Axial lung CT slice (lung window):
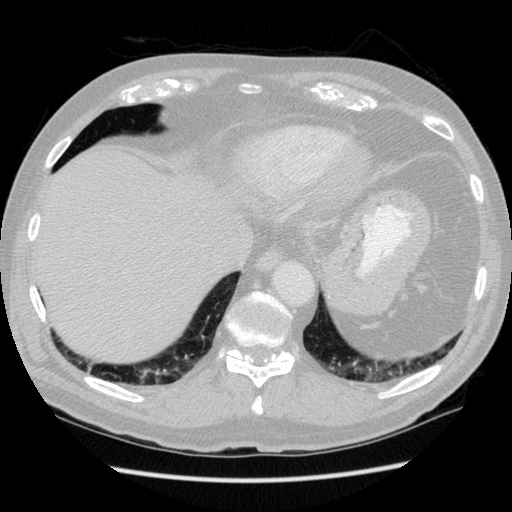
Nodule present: no